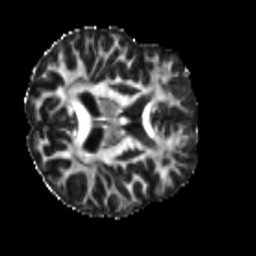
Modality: FA
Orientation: axial
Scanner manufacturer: siemens
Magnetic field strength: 3 T
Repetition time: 4 s
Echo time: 0.0594 s